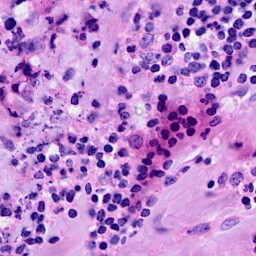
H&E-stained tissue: Breast